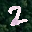
Label: 2